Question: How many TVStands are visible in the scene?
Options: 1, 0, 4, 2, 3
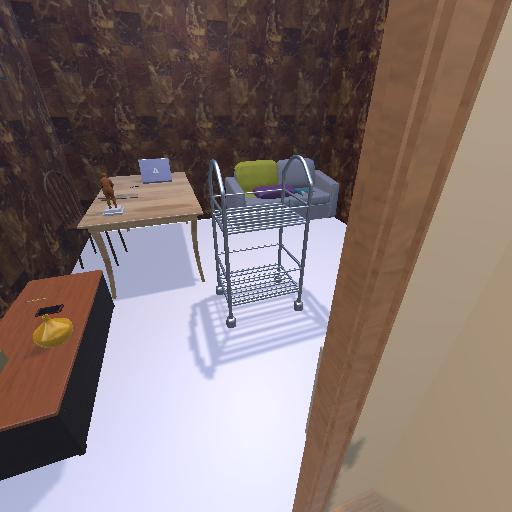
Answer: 1